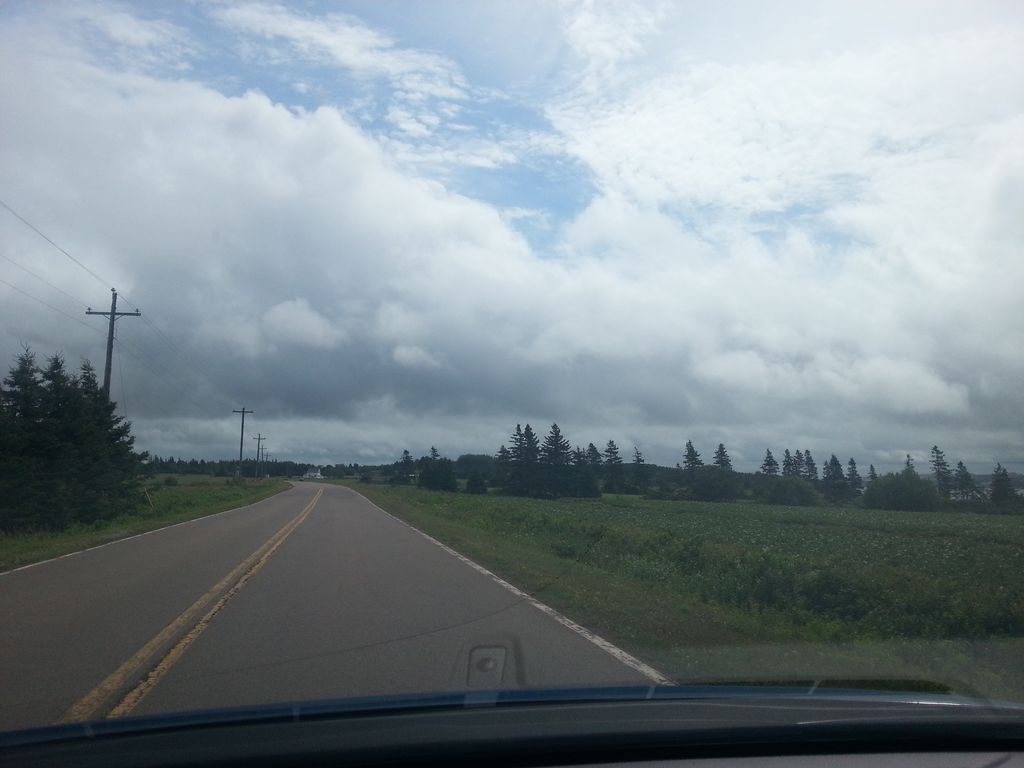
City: charlottetown